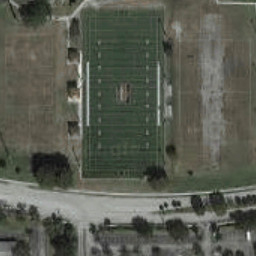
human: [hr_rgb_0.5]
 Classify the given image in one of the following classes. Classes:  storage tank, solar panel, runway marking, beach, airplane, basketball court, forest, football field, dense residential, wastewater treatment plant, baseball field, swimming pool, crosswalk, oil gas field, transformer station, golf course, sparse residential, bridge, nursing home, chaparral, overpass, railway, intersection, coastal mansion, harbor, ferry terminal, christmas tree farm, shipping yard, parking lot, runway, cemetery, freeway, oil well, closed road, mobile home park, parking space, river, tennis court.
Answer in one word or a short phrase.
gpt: football field